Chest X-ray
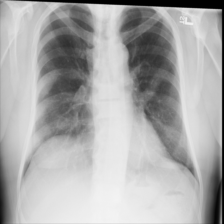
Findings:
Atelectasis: negative
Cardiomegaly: negative
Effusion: negative
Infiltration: negative
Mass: negative
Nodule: negative
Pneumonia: negative
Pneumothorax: negative
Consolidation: negative
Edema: negative
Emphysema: negative
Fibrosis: negative
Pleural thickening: negative
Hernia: negative